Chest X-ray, PA view. Patient: 40 years old, sex F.
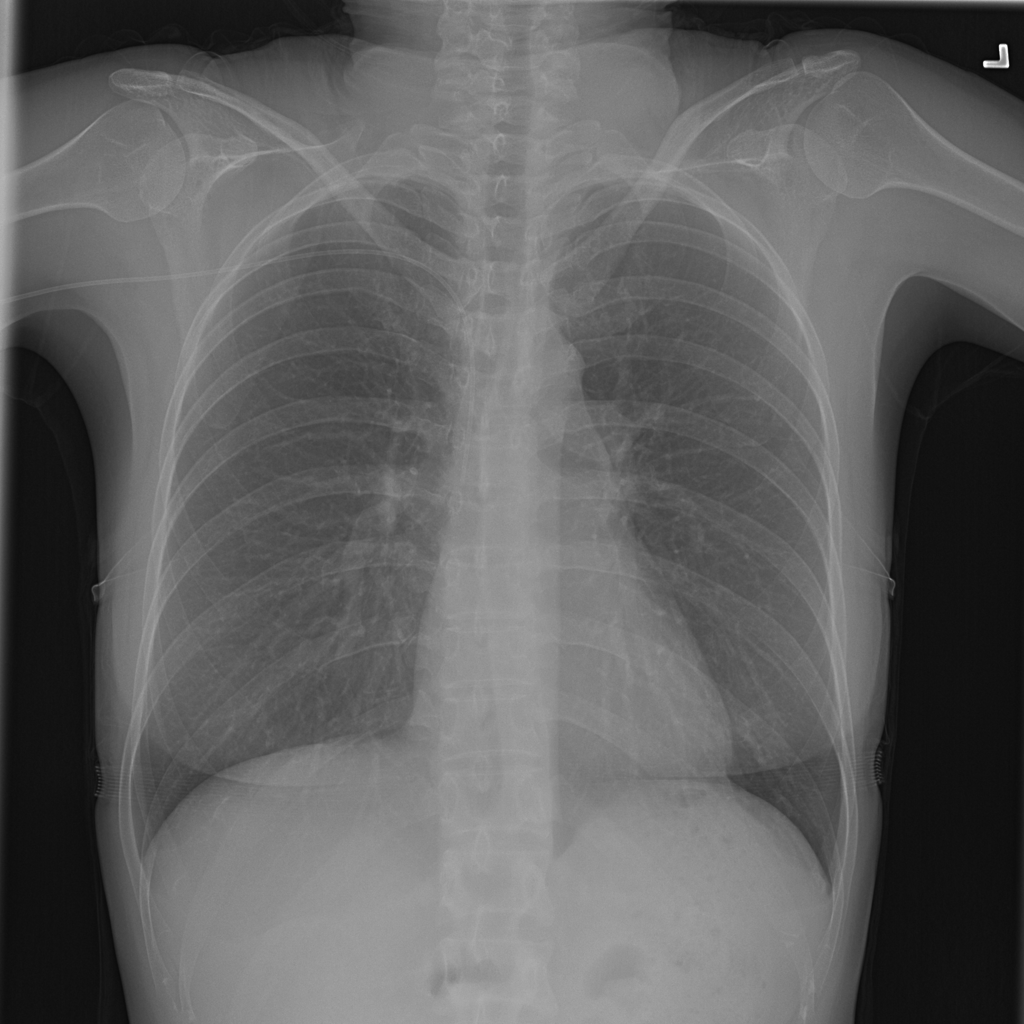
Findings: No Finding